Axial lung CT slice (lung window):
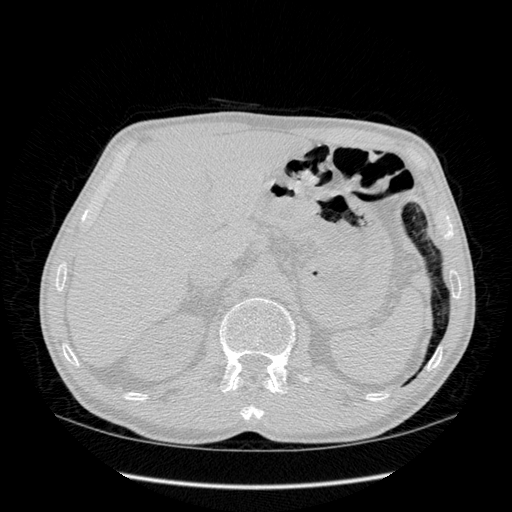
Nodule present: no